Field crop: maize
Growth stage: 2
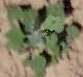
Species: chenopodium